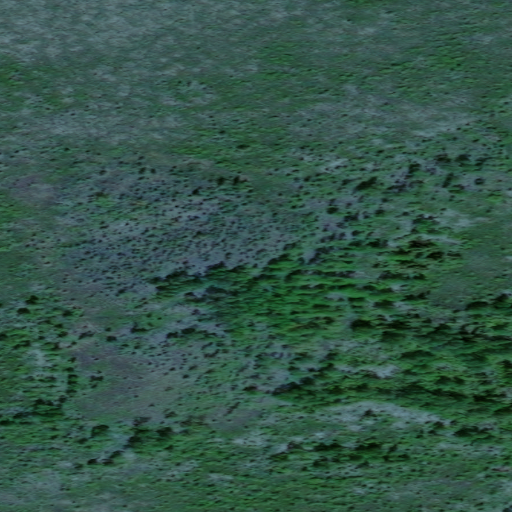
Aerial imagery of mountain in Alaska named Hunch Mountain containing only unknown